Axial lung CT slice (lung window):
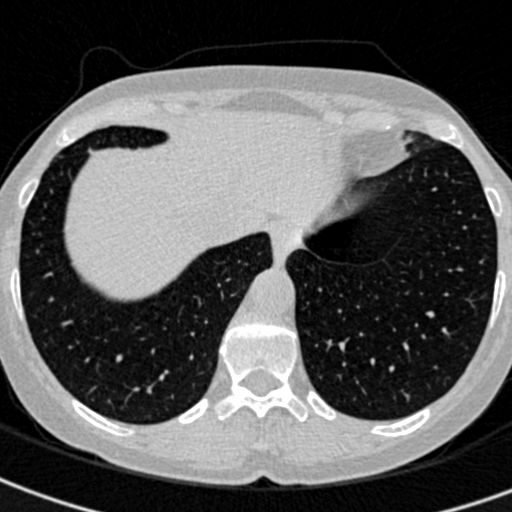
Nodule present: no